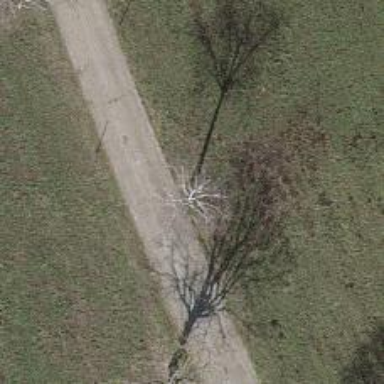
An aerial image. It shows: Broadleaved tree with lush leaves.